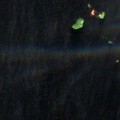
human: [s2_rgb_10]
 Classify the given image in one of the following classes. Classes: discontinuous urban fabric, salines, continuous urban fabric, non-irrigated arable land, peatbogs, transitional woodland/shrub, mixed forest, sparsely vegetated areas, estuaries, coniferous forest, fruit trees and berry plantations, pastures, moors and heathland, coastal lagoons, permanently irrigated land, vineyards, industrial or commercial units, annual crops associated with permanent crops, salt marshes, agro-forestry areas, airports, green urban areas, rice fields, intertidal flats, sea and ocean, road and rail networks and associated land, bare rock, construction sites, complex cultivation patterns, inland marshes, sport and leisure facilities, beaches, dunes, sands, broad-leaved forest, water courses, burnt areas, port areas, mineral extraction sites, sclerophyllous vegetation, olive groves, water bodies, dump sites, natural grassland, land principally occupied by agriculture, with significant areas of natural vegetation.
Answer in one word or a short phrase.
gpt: water bodies